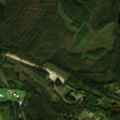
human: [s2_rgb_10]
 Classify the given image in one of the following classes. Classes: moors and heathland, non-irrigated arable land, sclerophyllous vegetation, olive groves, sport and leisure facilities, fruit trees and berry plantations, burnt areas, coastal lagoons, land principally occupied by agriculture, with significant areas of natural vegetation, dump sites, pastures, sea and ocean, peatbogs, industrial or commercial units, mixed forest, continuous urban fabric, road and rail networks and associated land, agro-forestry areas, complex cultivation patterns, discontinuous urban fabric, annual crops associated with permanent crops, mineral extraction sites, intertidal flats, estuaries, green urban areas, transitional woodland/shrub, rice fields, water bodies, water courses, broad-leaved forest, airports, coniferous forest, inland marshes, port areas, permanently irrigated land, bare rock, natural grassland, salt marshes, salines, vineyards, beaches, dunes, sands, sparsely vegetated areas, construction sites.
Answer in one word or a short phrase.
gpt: broad-leaved forest, coniferous forest, mixed forest